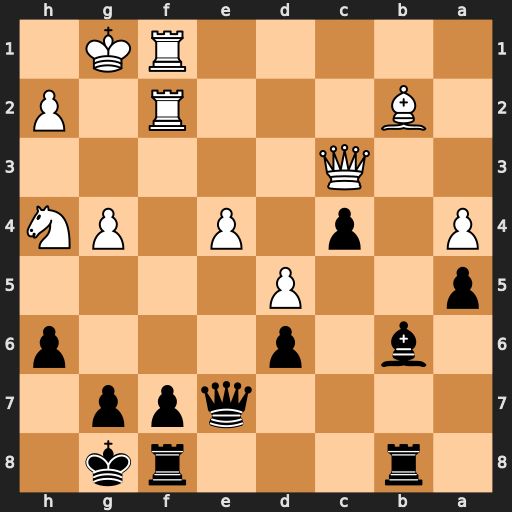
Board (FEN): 1r3rk1/4qpp1/1b1p3p/p2P4/P1p1P1PN/2Q5/1B3R1P/5RK1
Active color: b
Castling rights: -
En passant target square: -
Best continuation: Bxf2+ Rxf2 Rxb2 Rxb2 Qxh4